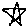
Label: star